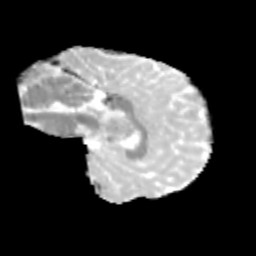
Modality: MD
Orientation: sagittal
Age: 10
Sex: female
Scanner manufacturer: siemens
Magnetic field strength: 3 T
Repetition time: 3.8 s
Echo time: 0.07 s